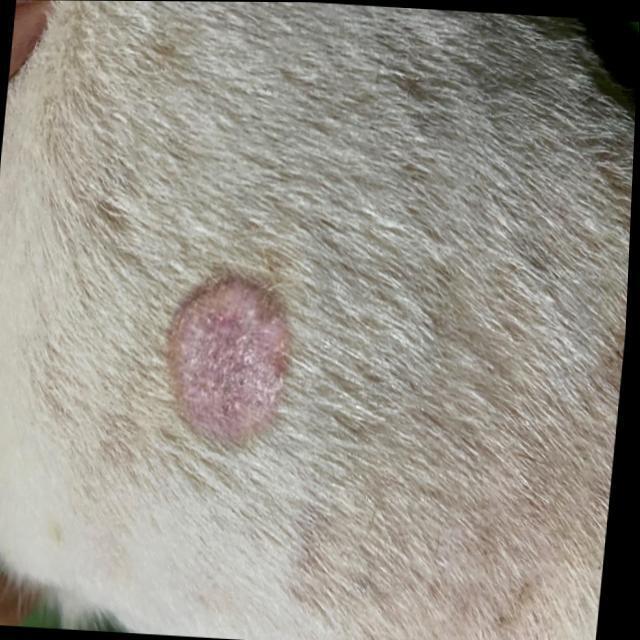
Canine ringworm (Dermatophytosis) — fungal infection caused by Microsporum or Trichophyton. Presents with circular alopecia, scaling, crusting, and broken hairs.